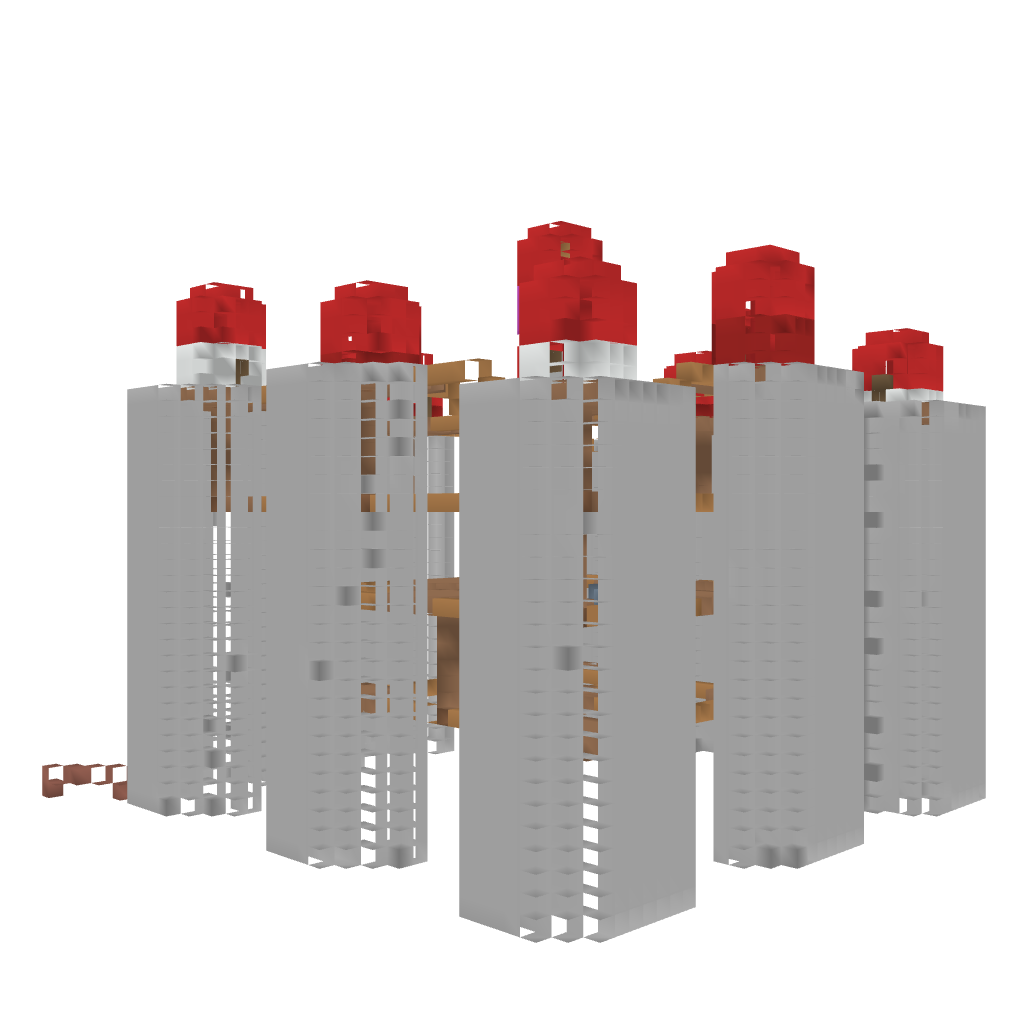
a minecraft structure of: Shroom City